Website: crate-barrel
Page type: account-selection
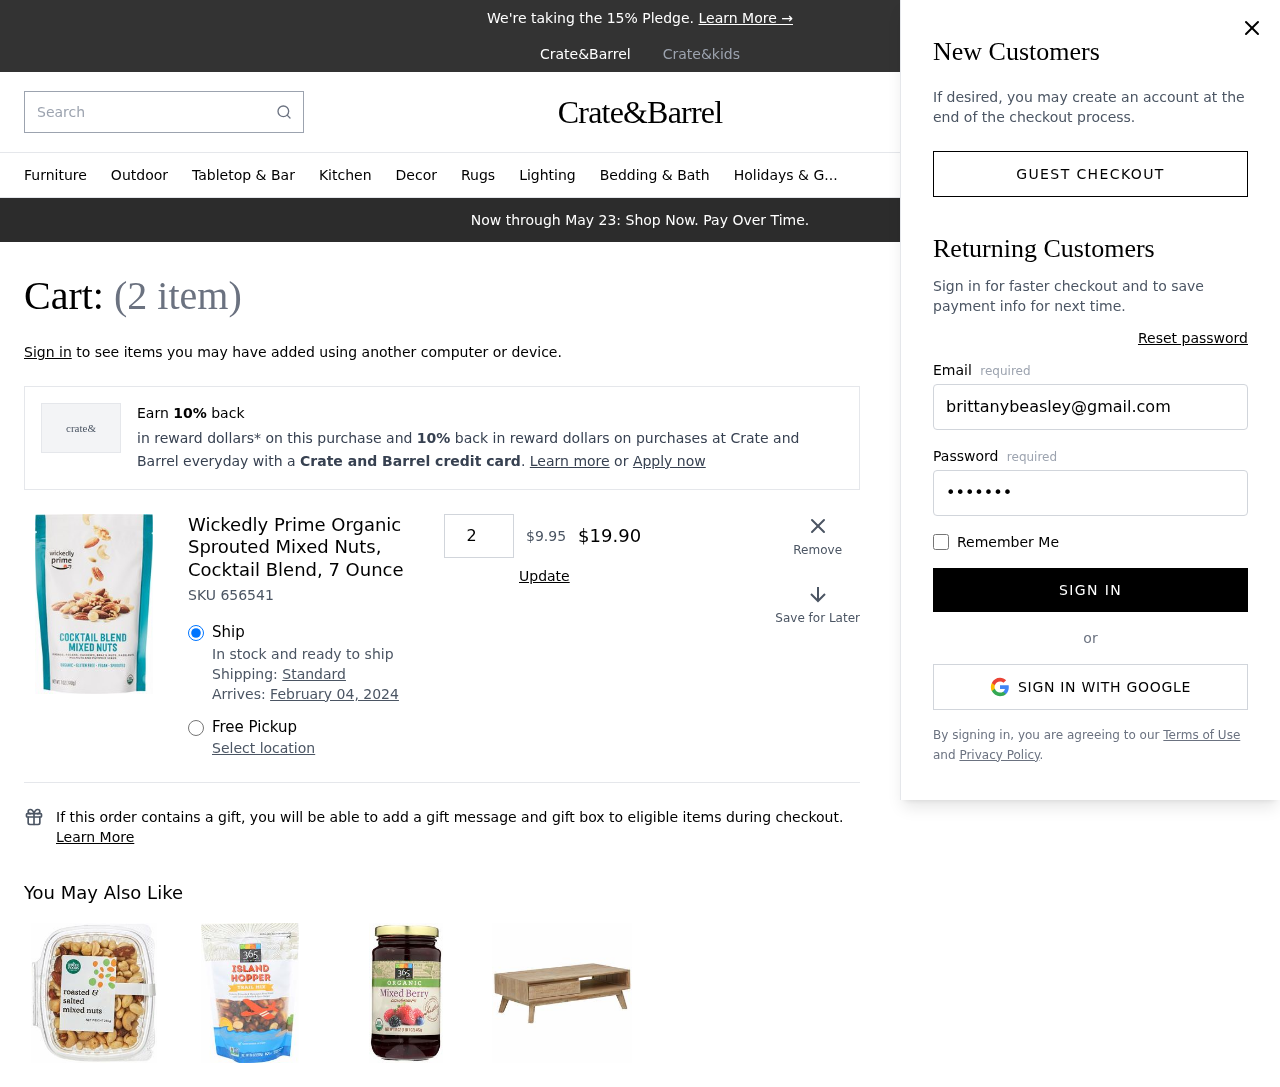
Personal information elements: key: PII_EMAIL
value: brittanybeasley@gmail.com
Product elements: key: PRODUCT1_NAME
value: Wickedly Prime Organic Sprouted Mixed Nuts, Cocktail Blend, 7 Ounce
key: PRODUCT1_PRICE
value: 9.95
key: PRODUCT1_QUANTITY
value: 2
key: PRODUCT1_SKU
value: SKU 656541
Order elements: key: ORDER_NUM_ITEMS
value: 2
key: ORDER_DELIVERY_DATE
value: February 04, 2024
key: ORDER_SUBTOTAL
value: $19.90
Search elements: key: HEADER_SEARCH
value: Search